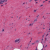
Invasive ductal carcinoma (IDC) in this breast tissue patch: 0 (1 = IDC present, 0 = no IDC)